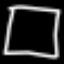
Label: square